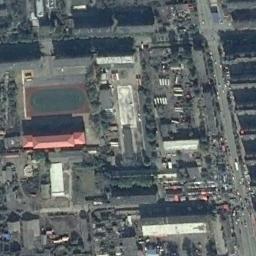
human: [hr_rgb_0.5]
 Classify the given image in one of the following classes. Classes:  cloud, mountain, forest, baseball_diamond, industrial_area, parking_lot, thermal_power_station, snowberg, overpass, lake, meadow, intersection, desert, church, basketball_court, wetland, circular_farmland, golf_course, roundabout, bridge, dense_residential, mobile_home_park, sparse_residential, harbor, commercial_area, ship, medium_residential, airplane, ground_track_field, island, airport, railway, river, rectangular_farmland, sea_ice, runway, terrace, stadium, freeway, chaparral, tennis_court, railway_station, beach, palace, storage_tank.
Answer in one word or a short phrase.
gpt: ground_track_field